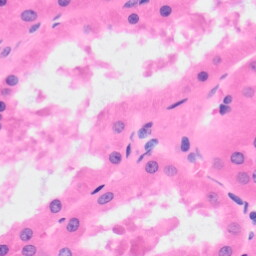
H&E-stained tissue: Kidney